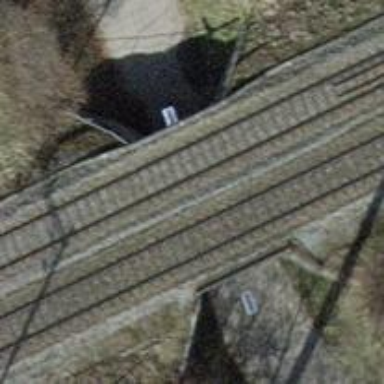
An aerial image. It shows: Railway bridge with electrified contact lines.